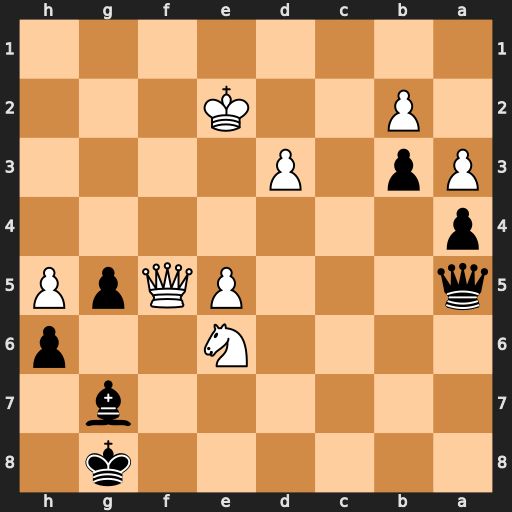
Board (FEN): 6k1/6b1/4N2p/q3PQpP/p7/Pp1P4/1P2K3/8
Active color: b
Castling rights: -
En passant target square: -
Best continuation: Qxe5+ Qxe5 Bxe5 d4 Bd6